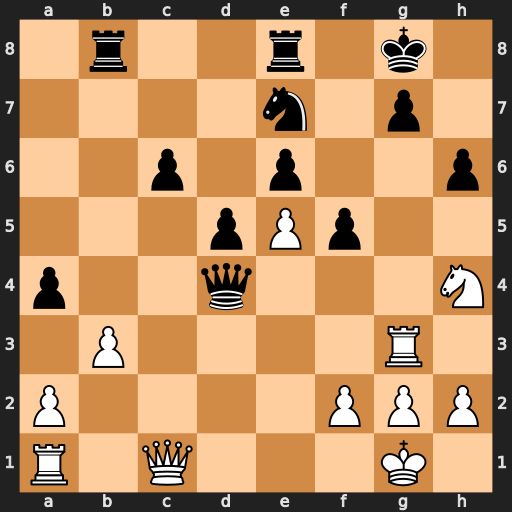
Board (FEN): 1r2r1k1/4n1p1/2p1p2p/3pPp2/p2q3N/1P4R1/P4PPP/R1Q3K1
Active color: w
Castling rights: -
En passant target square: -
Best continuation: Nf3 Qxa1 Qxa1